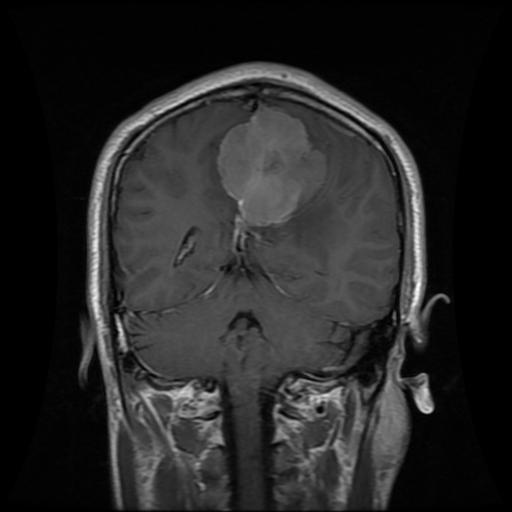
Label: meningioma